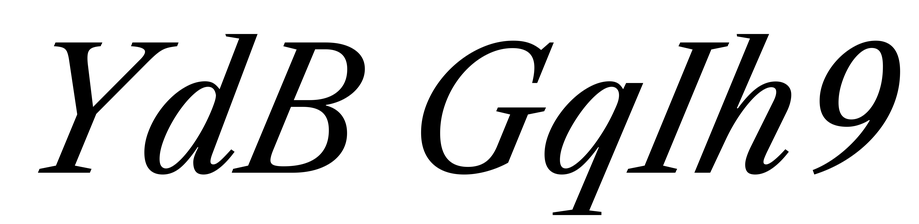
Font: LibreCaslonText-Italic_Italic